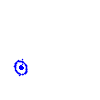
Particle: electron